Field crop: maize
Growth stage: 1
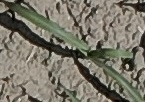
Species: sorghum